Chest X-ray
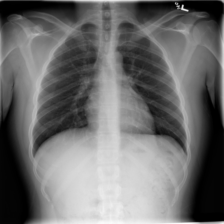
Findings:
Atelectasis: negative
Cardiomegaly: negative
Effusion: negative
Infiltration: negative
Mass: negative
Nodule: negative
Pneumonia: negative
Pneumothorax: negative
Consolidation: negative
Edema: negative
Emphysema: negative
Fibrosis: negative
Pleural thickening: negative
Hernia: negative